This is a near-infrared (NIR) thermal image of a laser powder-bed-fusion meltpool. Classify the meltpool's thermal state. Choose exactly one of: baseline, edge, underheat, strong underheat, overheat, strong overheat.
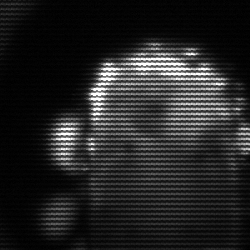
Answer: baseline